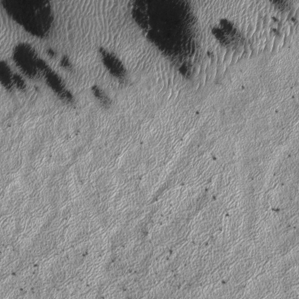
Label: frost